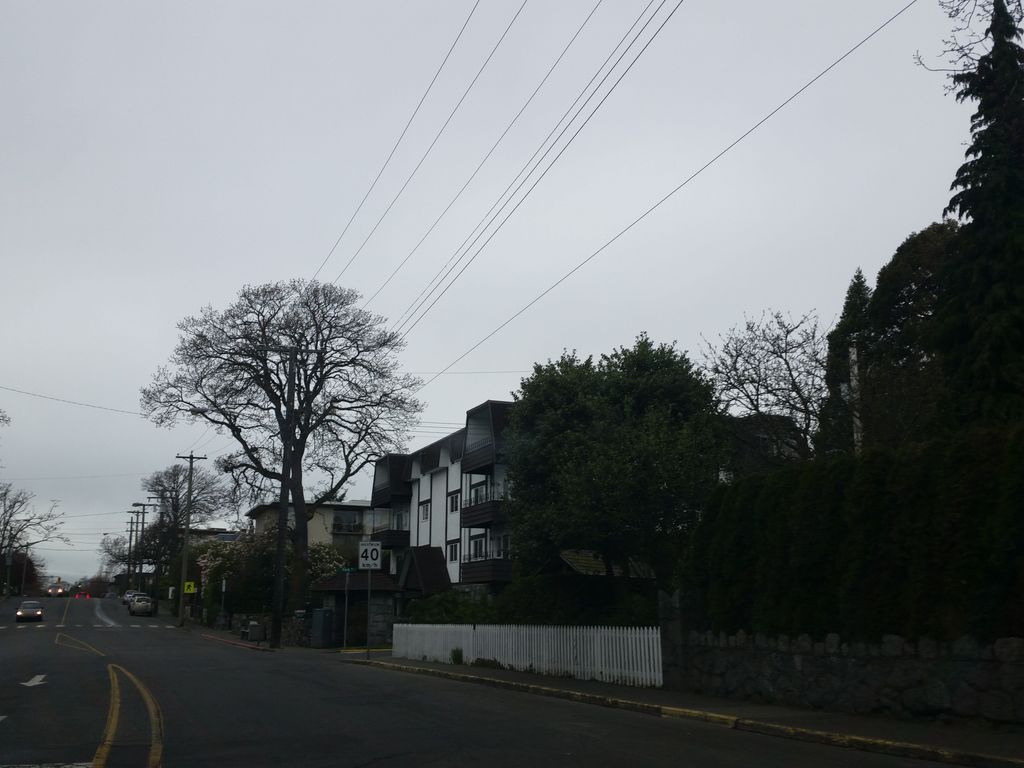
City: victoria